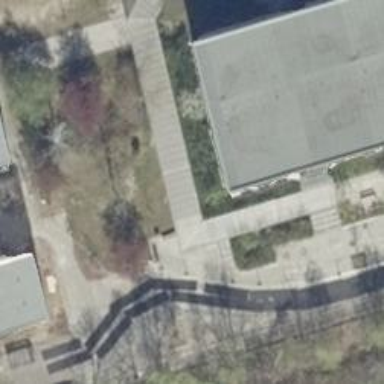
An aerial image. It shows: Paved footway.